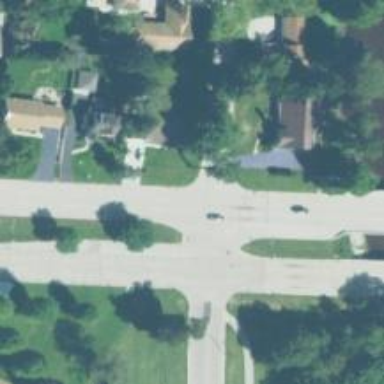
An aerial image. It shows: Uncontrolled road crossing with lines marking the way.